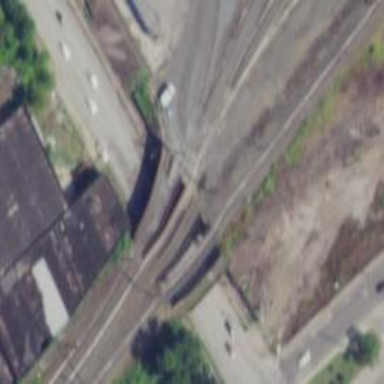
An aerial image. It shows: Abandoned railway yard.